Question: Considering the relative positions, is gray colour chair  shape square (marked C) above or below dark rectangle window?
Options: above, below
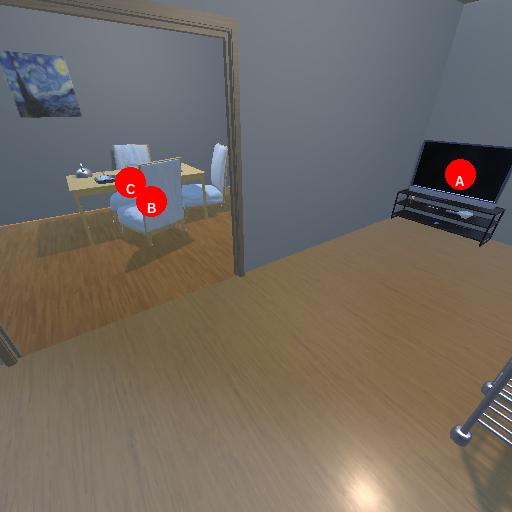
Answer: above